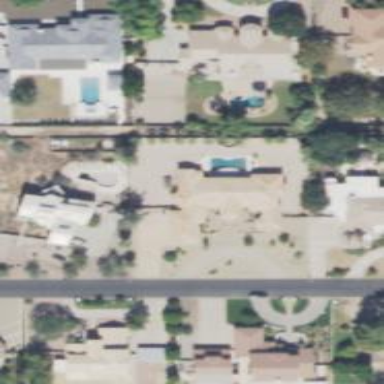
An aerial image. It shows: Outdoor swimming pool located in leisure land.